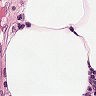
Metastatic tissue present: no